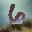
Label: 6